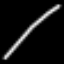
Label: line